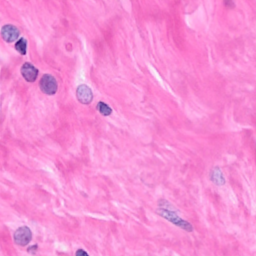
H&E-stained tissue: Breast